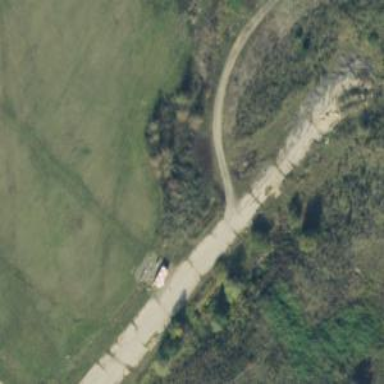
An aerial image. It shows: Service road.